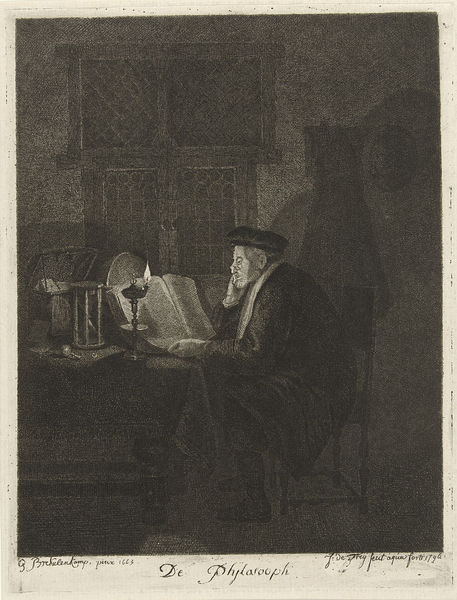
Titel: Filosoof in zijn studeerkamer
Künstler: Johannes Pieter de Frey
Standort: Amsterdam
Institution: Rijksmuseum
Schlagwörter: kopf, mann, schatten, fenster, hut, lampe, licht, nacht, schwarz, stuhl, tisch, zimmer, mantel, schrift, schrank, alter mann, französisch, lesen, kerze, flamme, philosoph, buch, radierung, text, brille, leben, öllampe, leser, gelehrter, zeit, butzenscheiben, doktor, oel, latein, sanduhr, wissen